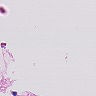
Metastatic tissue present: no